A scalogram (wavelet time-scale view) of one vibration snapshot from a rotating machine is shown. Based on the visible evidence, which rotor condition applies: normal, misalignment, unbalance, looseness?
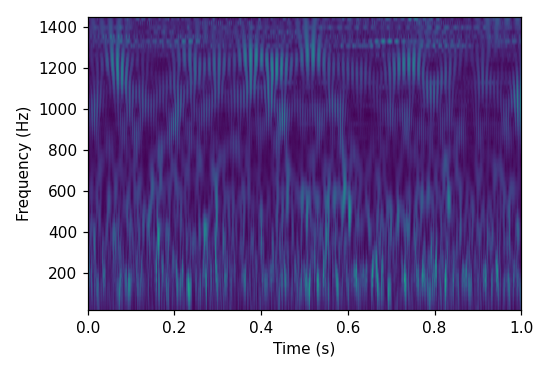
Answer: normal